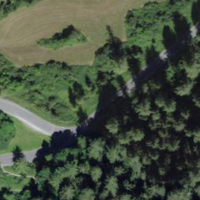
EUNIS habitat code: 43
Species observed at this site:
Tettigonia viridissima
Campanula rapunculoides
Lasiommata maera